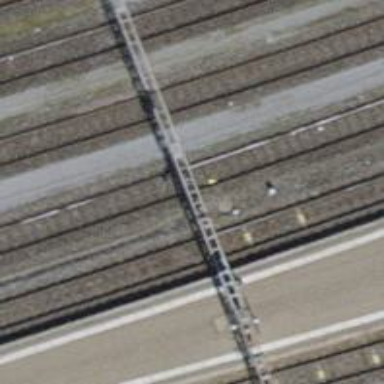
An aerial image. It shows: Railway signal.